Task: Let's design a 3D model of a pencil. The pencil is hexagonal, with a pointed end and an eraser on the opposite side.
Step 29:
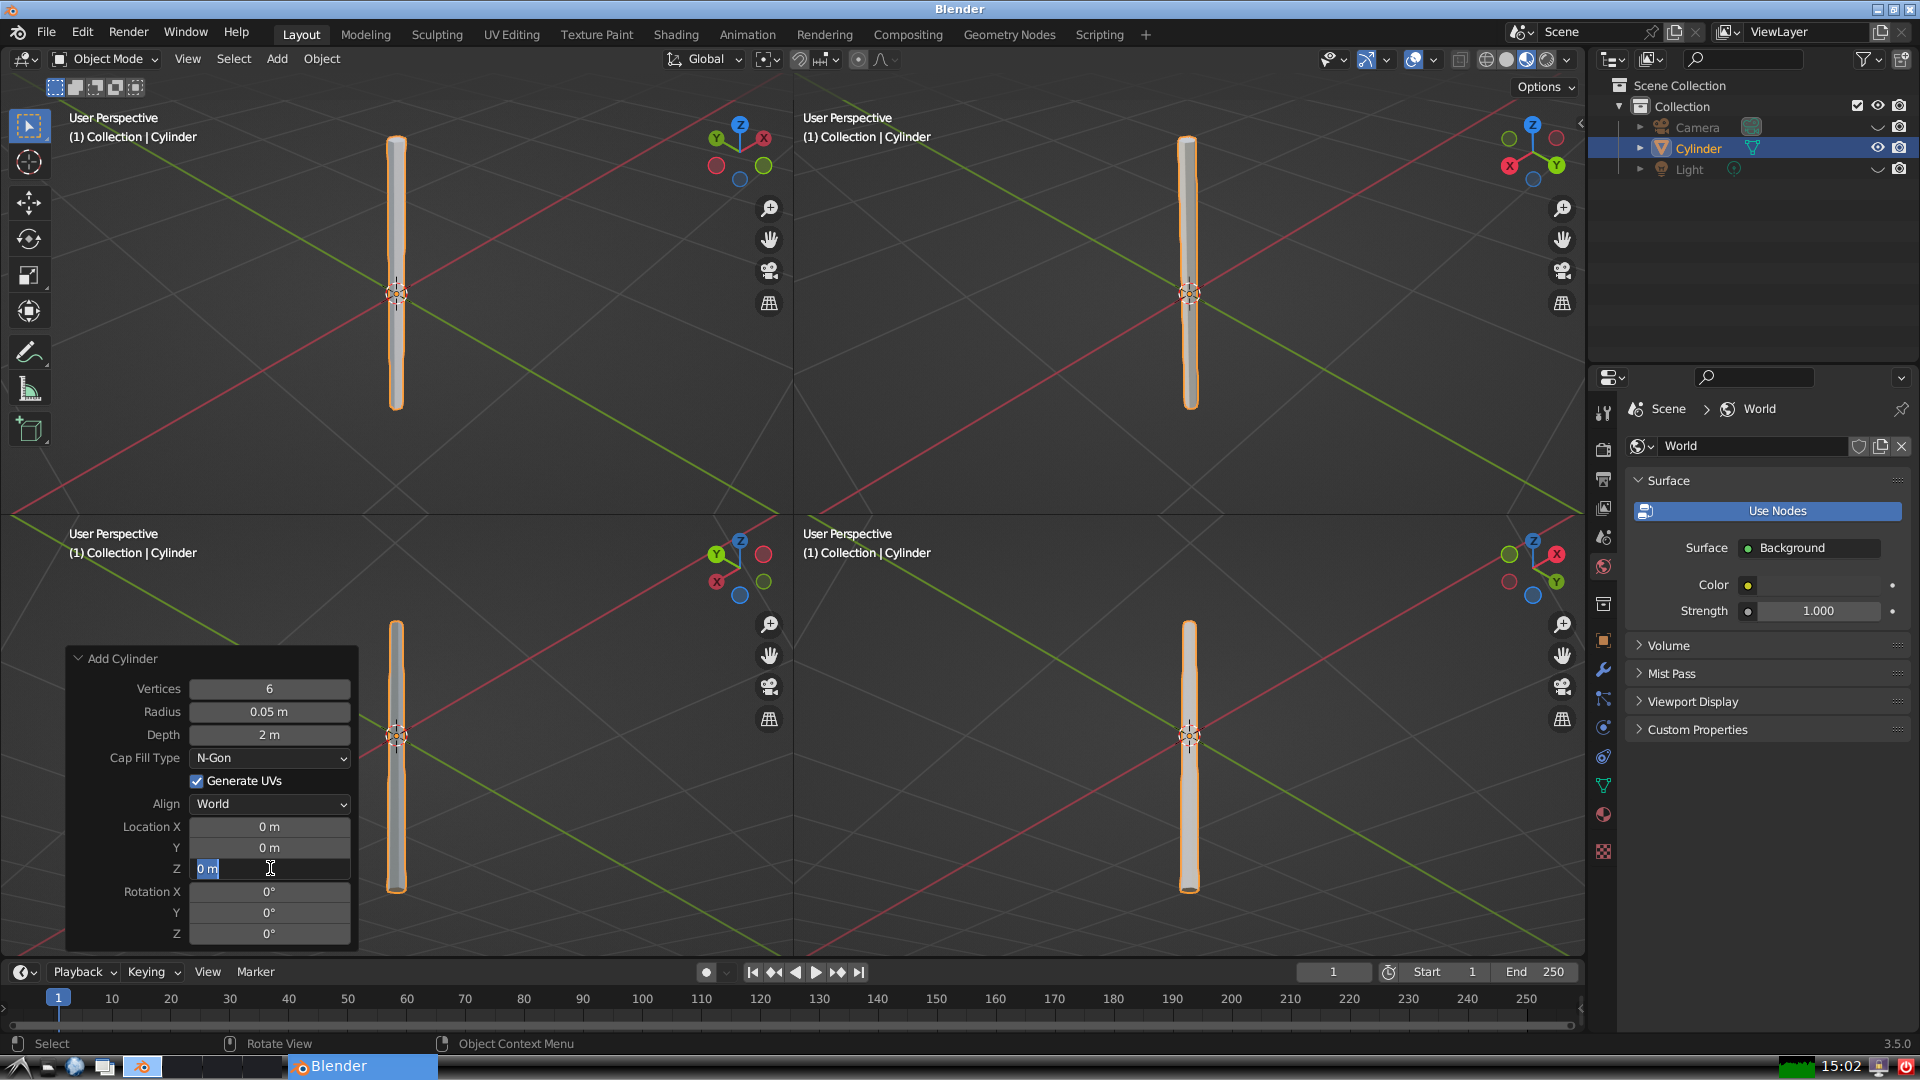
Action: input_text: 0.0